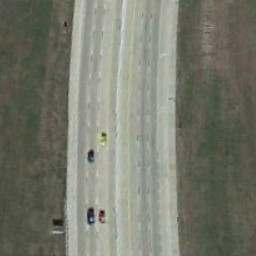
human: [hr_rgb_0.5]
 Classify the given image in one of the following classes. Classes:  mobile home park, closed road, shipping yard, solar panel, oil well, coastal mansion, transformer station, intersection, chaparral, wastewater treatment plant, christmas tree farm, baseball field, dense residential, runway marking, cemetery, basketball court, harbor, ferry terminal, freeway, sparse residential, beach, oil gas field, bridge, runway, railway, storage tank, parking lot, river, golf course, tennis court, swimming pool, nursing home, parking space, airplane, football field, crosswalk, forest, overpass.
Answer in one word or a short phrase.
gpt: freeway